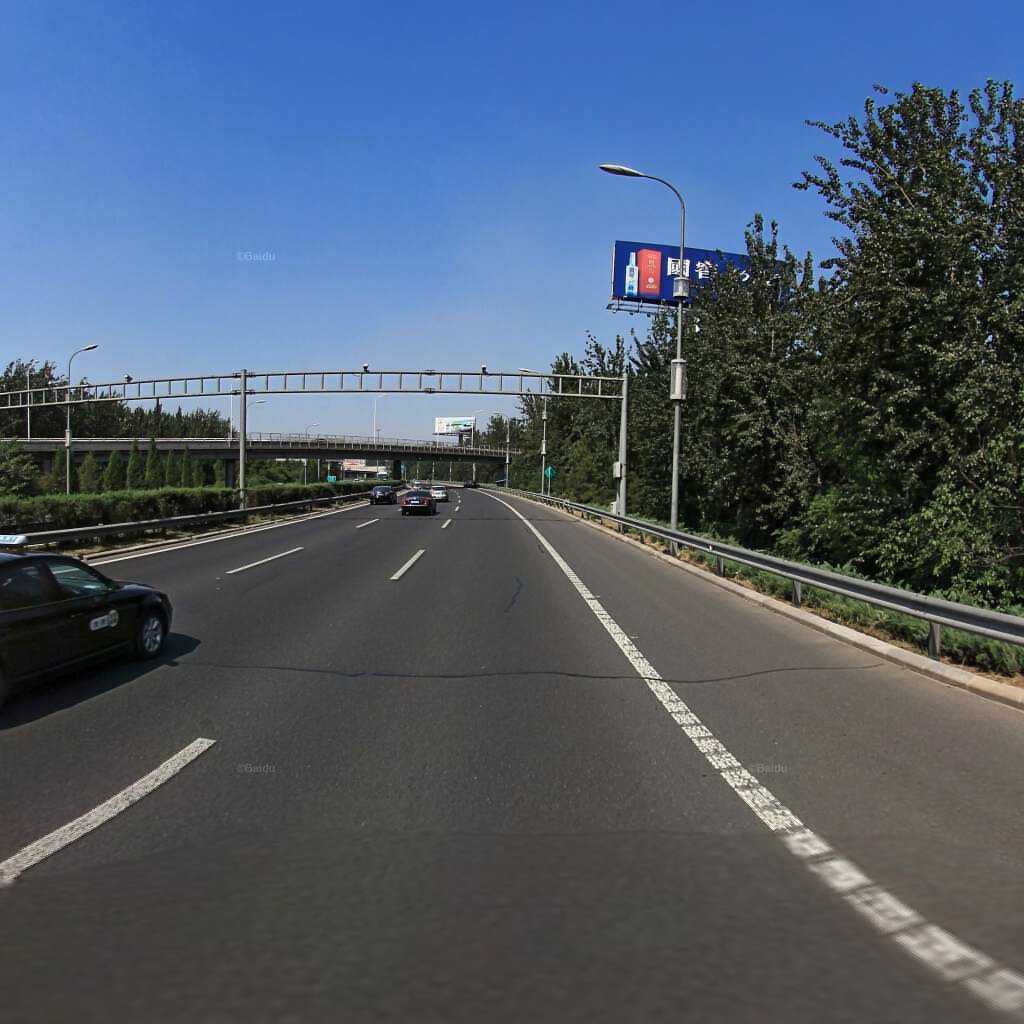
Region: Chaoyang
Road damage annotations: longitudinal patch, transverse patch, longitudinal patch